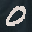
Label: 0